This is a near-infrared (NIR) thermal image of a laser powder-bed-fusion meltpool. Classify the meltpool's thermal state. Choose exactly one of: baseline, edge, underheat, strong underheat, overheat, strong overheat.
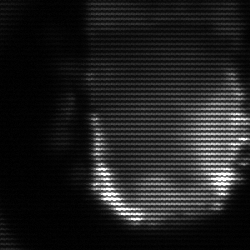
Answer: baseline